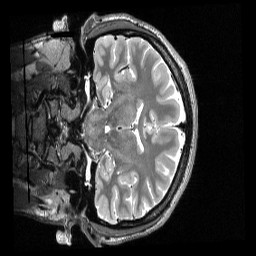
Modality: T2w
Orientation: coronal
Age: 23
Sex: male
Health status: healthy
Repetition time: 3.2 s
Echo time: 0.563 s